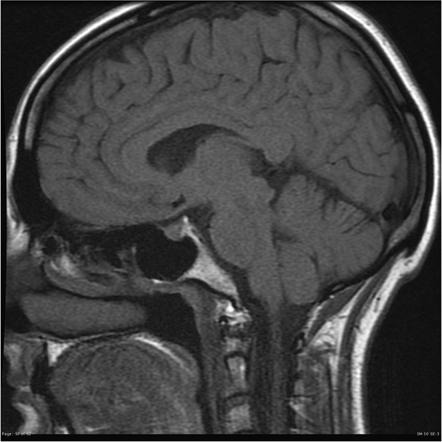
Label: pituitary